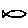
Label: fish